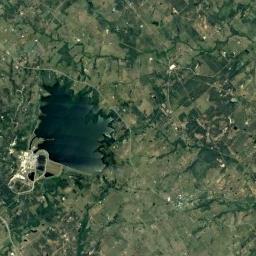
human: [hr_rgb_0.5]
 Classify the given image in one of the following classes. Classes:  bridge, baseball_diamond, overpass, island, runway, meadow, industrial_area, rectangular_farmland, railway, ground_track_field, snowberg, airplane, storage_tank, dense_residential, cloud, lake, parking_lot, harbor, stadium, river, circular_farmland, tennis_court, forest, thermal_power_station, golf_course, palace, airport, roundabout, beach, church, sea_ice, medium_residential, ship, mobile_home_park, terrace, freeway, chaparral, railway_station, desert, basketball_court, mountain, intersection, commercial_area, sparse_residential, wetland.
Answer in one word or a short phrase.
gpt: lake